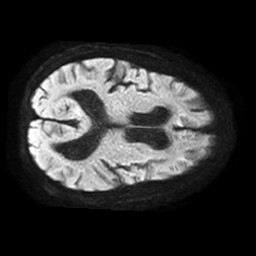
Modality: TRACE
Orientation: axial
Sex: female
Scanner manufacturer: philips
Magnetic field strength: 1.5 T
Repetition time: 3.391 s
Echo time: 0.06922 s